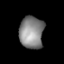
Tissue: lung
Cell type: Endothelial cells
Senescence score: 0.2142
Nuclear area (px): 767
Mean DAPI intensity: 133.927